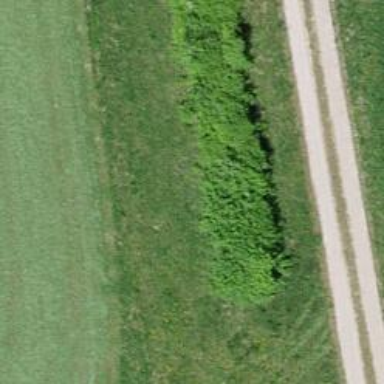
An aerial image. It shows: Hedge acting as barrier.